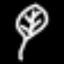
Label: leaf